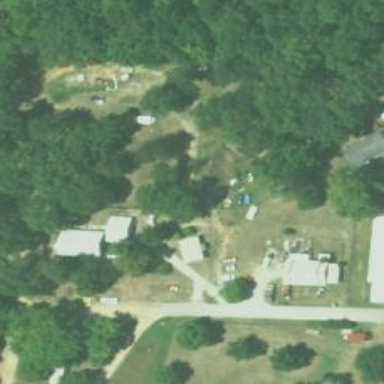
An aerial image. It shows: Driveway leading to service road.